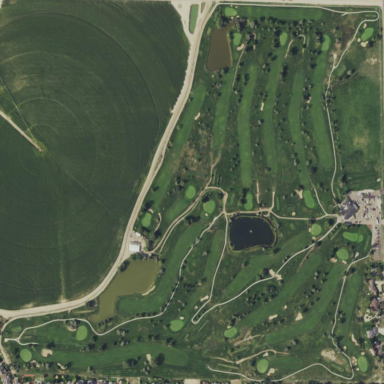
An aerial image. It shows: Golf course surrounded by greenery.